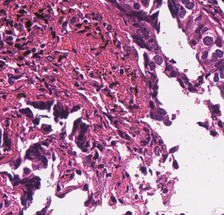
Tumor epithelial tissue: yes
Tumor-associated stroma tissue: yes
Normal tissue: no